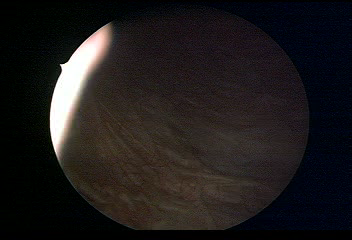
Modality: WLC
Class: Normal mucosa
Bladder cancer association: No